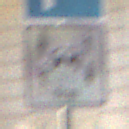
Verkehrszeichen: CarsharingfahrzeugeFrei
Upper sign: Parken
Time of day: MorningAfternoon
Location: Outdoor (Urban)
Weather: PartlyCloudy
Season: NotSpecified
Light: Natural